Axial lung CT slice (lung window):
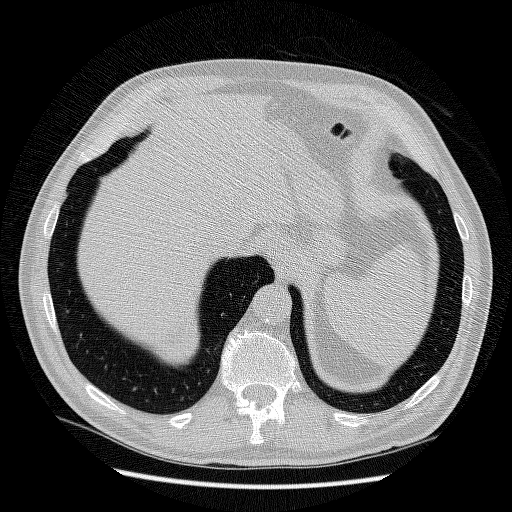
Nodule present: no